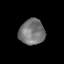
Tissue: prostate
Cell type: T cells
Senescence score: 0.2027
Nuclear area (px): 628
Mean DAPI intensity: 120.666